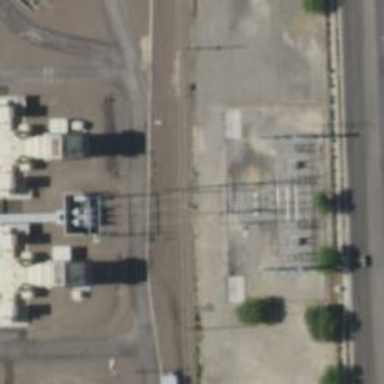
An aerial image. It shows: Power pole.